Question: I have a code generated Image with sharp edges. The change in intensity (gradient) of the edges needs to be reduced so as to give a continuous change in color over the region.
I applied averaging and gaussian low pass filter in MATLAB but it only blurs the image. The requirement is for a sharp image with continuous color change.
Can someone suggest a suitable method for the same?
Thanks in advance.
Example image:

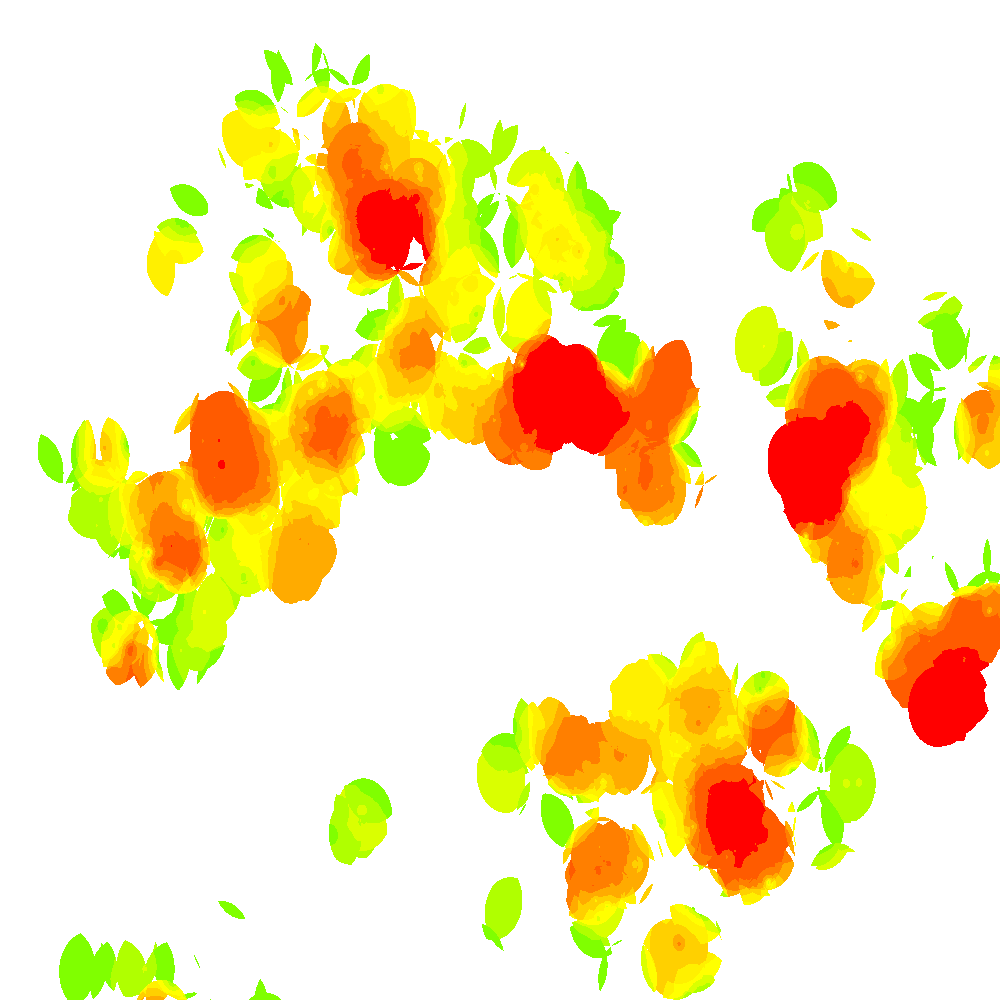
Answer: Use non-local means (NLM) or anisotropic diffusion. NLM is the best for preserving both edges and detail in flat/textured regions.
There are several implementations on MATLAB Central:
- <URL>
There are many more.